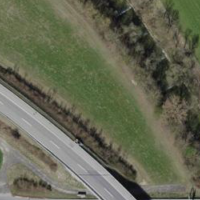
EUNIS habitat code: 57
Species observed at this site:
Prunus spinosa